Question: I am currently trying to learn some more about web design and I used an extention on google chrome to show me all the the images on a webpage. When I did it on google.com, I found this image at <URL>:

What is this technique called? How can I use it? Links to further material would be appreciated.
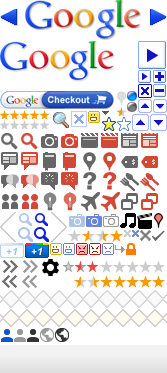
Answer: This is called a . See e.g. <URL> for more information.